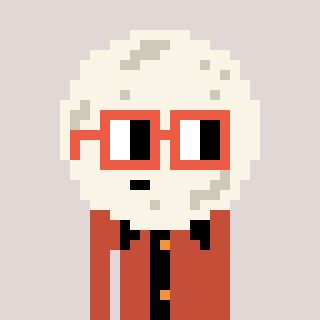
a pixel art character with square orange glasses, a moon-shaped head and a rust-colored body on a warm background